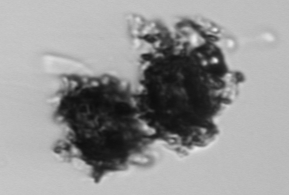
Label: Thalassiosira_TAG_external_detritus